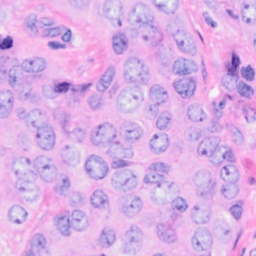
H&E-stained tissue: Breast